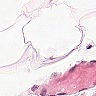
Metastatic tissue present: no